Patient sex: M
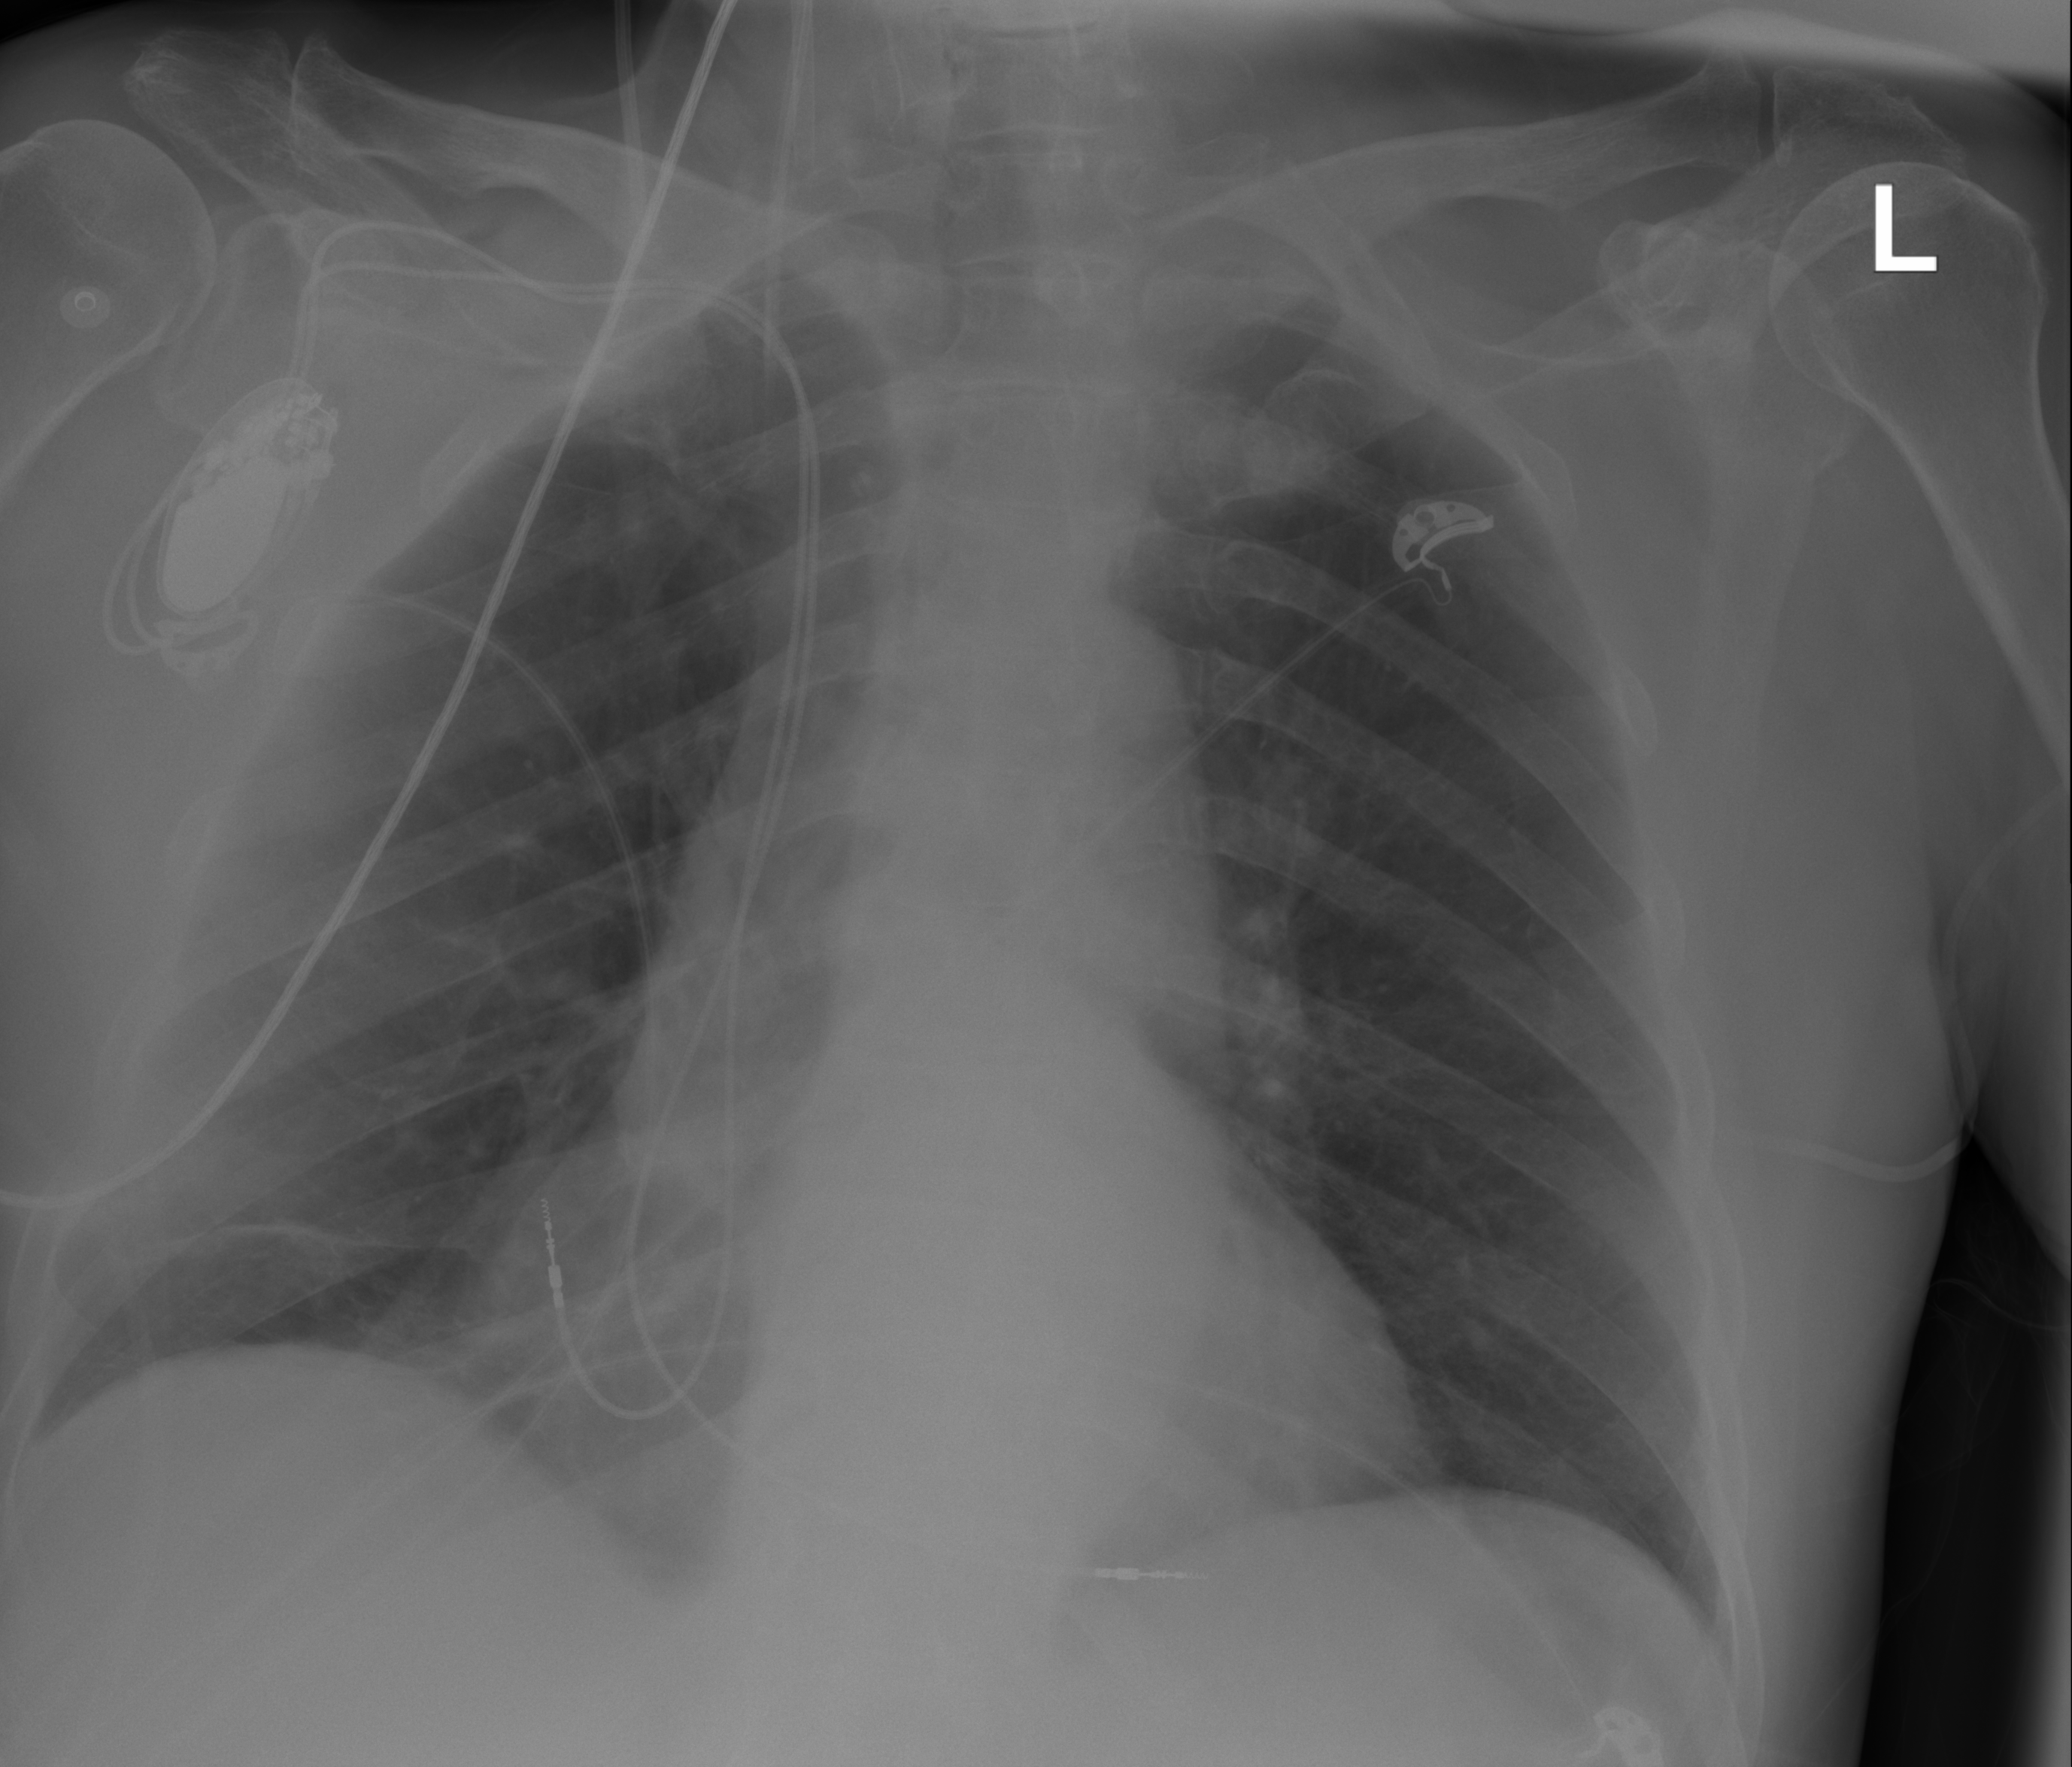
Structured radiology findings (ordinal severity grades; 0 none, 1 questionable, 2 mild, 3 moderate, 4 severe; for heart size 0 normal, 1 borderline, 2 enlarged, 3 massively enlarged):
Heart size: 1
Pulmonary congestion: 0
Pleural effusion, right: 0
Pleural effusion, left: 0
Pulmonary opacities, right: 0
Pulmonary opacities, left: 0
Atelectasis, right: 2
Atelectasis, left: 0